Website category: sports
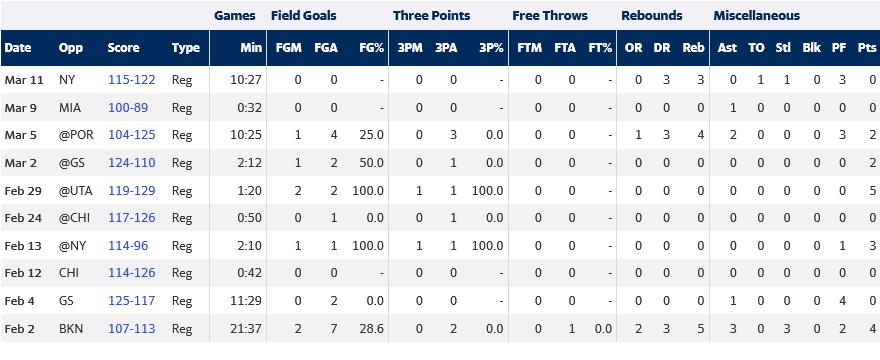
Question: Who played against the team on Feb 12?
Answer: CHI

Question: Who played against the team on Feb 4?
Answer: GS

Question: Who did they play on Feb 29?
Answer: UTA

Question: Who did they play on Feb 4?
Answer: GS

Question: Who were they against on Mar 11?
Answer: NY

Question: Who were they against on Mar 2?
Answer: GS

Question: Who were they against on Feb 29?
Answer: UTA

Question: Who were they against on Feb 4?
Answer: GS

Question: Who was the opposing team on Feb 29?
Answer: UTA

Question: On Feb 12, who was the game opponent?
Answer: CHI

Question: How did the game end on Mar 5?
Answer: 104-125

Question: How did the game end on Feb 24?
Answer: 117-126

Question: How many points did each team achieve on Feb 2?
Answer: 107-113

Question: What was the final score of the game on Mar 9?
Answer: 100-89

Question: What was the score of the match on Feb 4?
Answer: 125-117

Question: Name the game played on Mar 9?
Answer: Reg

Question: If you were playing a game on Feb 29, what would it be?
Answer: Reg

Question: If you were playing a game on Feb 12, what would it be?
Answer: Reg

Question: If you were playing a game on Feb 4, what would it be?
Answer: Reg

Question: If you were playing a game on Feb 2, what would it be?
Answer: Reg

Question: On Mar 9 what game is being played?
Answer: Reg

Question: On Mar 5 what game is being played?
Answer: Reg

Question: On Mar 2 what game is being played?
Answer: Reg

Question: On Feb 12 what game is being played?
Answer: Reg

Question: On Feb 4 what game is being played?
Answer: Reg

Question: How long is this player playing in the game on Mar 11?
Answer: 10:27

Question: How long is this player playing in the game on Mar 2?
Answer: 2:12

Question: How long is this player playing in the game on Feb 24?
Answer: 0:50

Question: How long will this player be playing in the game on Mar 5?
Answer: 10:25

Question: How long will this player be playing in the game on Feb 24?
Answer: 0:50

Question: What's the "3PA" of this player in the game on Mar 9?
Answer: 0

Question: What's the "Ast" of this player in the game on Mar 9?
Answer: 1

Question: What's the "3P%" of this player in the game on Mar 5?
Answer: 0.0

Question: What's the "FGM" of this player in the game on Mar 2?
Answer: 1

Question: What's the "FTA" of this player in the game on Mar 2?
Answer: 0

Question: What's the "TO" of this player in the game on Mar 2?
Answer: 0

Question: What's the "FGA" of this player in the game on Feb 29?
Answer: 2

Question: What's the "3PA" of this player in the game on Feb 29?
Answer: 1

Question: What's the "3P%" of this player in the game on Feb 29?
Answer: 100.0

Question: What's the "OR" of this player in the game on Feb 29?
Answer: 0

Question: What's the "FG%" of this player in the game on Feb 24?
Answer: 0.0

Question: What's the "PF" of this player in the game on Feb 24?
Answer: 0

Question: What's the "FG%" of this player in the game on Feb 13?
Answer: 100.0

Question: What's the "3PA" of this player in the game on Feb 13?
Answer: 1

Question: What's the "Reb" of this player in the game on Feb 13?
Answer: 0

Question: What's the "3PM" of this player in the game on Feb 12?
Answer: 0

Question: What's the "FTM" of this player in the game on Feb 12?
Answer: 0

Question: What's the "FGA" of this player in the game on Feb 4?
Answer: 2

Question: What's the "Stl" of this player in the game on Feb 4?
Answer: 0

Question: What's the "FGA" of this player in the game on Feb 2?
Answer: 7

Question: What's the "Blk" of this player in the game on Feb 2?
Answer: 0

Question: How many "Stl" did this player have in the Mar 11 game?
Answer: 1

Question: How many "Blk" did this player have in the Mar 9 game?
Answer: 0

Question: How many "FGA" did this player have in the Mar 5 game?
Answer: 4

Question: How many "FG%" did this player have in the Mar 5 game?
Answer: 25.0

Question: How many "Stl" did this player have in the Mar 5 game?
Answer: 0

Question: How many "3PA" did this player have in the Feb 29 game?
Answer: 1

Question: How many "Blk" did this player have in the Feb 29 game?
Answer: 0

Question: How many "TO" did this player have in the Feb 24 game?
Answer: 0

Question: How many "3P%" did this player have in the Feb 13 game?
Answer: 100.0

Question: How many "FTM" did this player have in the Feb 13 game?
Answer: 0

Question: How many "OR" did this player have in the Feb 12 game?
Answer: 0

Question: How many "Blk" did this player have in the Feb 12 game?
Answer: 0

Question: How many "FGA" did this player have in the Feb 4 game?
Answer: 2